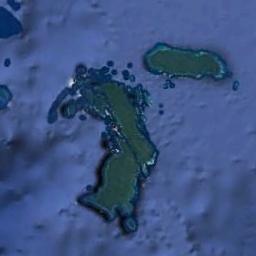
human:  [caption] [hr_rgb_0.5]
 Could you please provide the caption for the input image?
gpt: The island is surrounded by sea .

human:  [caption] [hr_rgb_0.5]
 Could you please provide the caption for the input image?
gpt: A group of green islands on the blue sea .

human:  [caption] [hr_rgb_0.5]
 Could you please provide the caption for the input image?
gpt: The island on the left is bigger than the one on the right .

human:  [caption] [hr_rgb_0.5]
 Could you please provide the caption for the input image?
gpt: The archipelago with lots of islands of different sizes is surrounded by light blue waters .

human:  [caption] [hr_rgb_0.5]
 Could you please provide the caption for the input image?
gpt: There are two green islands on a blue sea .